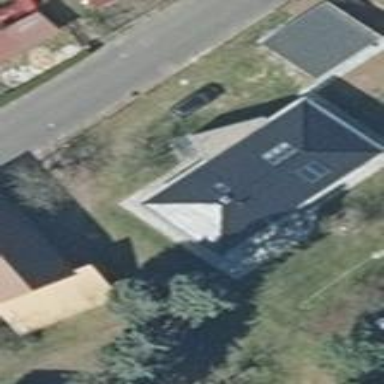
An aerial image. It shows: Building with hipped roof shape.